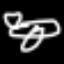
Label: airplane